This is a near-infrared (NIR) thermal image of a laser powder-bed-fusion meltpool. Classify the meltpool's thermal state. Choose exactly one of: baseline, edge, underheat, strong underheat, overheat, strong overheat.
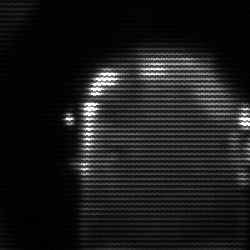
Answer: baseline